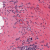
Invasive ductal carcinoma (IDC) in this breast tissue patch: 0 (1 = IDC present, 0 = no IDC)